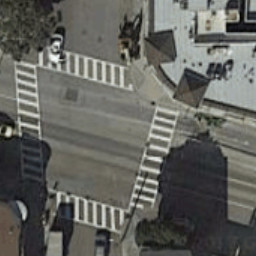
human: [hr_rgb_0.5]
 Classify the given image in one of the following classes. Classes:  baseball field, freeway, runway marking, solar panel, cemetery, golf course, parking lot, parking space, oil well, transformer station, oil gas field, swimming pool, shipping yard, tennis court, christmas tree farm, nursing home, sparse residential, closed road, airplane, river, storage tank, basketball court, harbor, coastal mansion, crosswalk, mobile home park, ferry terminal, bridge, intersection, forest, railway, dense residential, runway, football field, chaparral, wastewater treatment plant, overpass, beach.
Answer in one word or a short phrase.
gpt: crosswalk